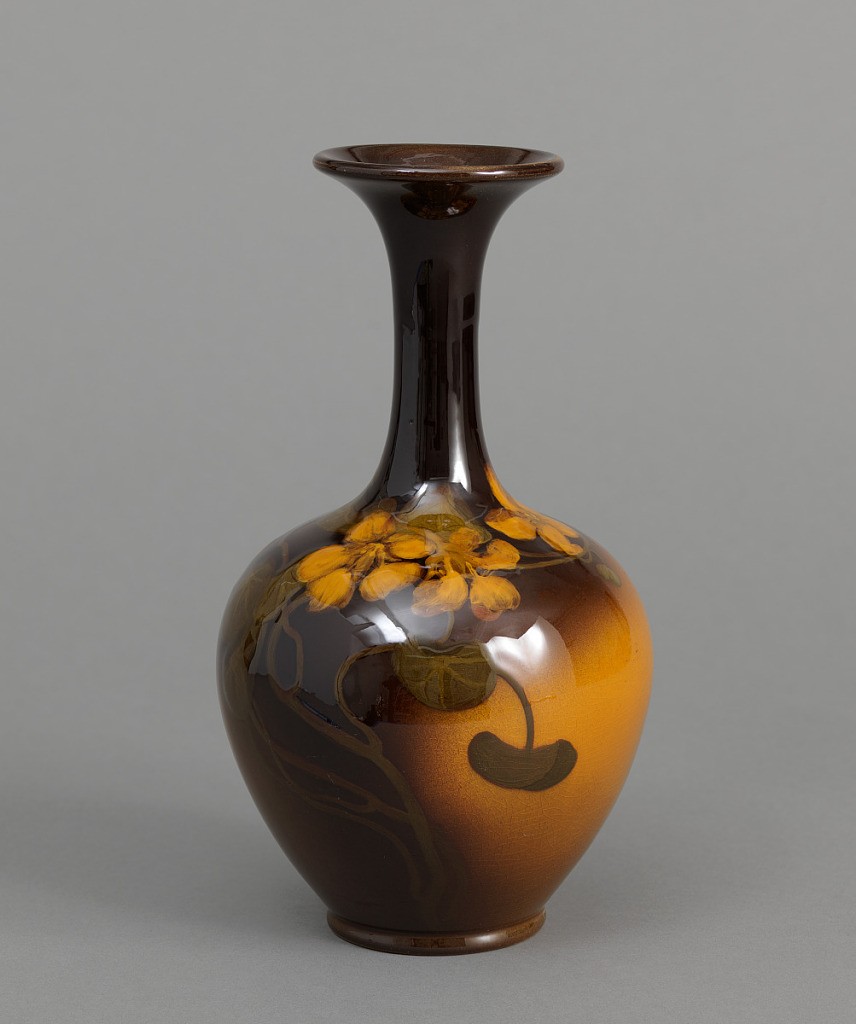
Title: Vase
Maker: Rookwood Pottery, American, 1880 - 1967
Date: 1902
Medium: earthenware, glaze
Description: Ovoid body, tall slender neck with flaring lip, banded foot. On shoulder and body ochre yellow nasturnums with olive green leaves painted under brilliant glaze on dark brown ground which shades into ochre on body and interior of neck.